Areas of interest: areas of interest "Park and greenspace"
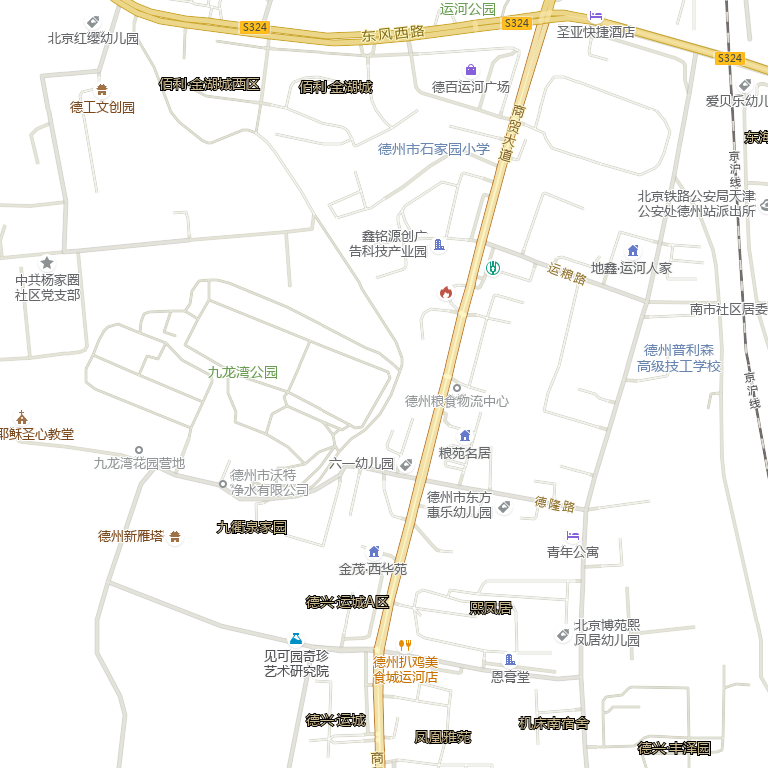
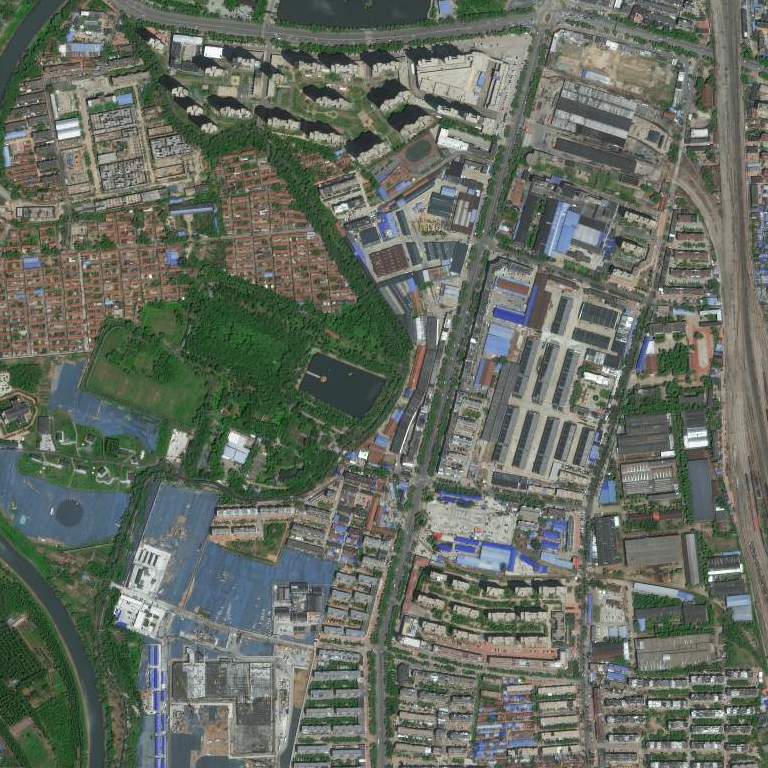